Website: lowes
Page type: review-order
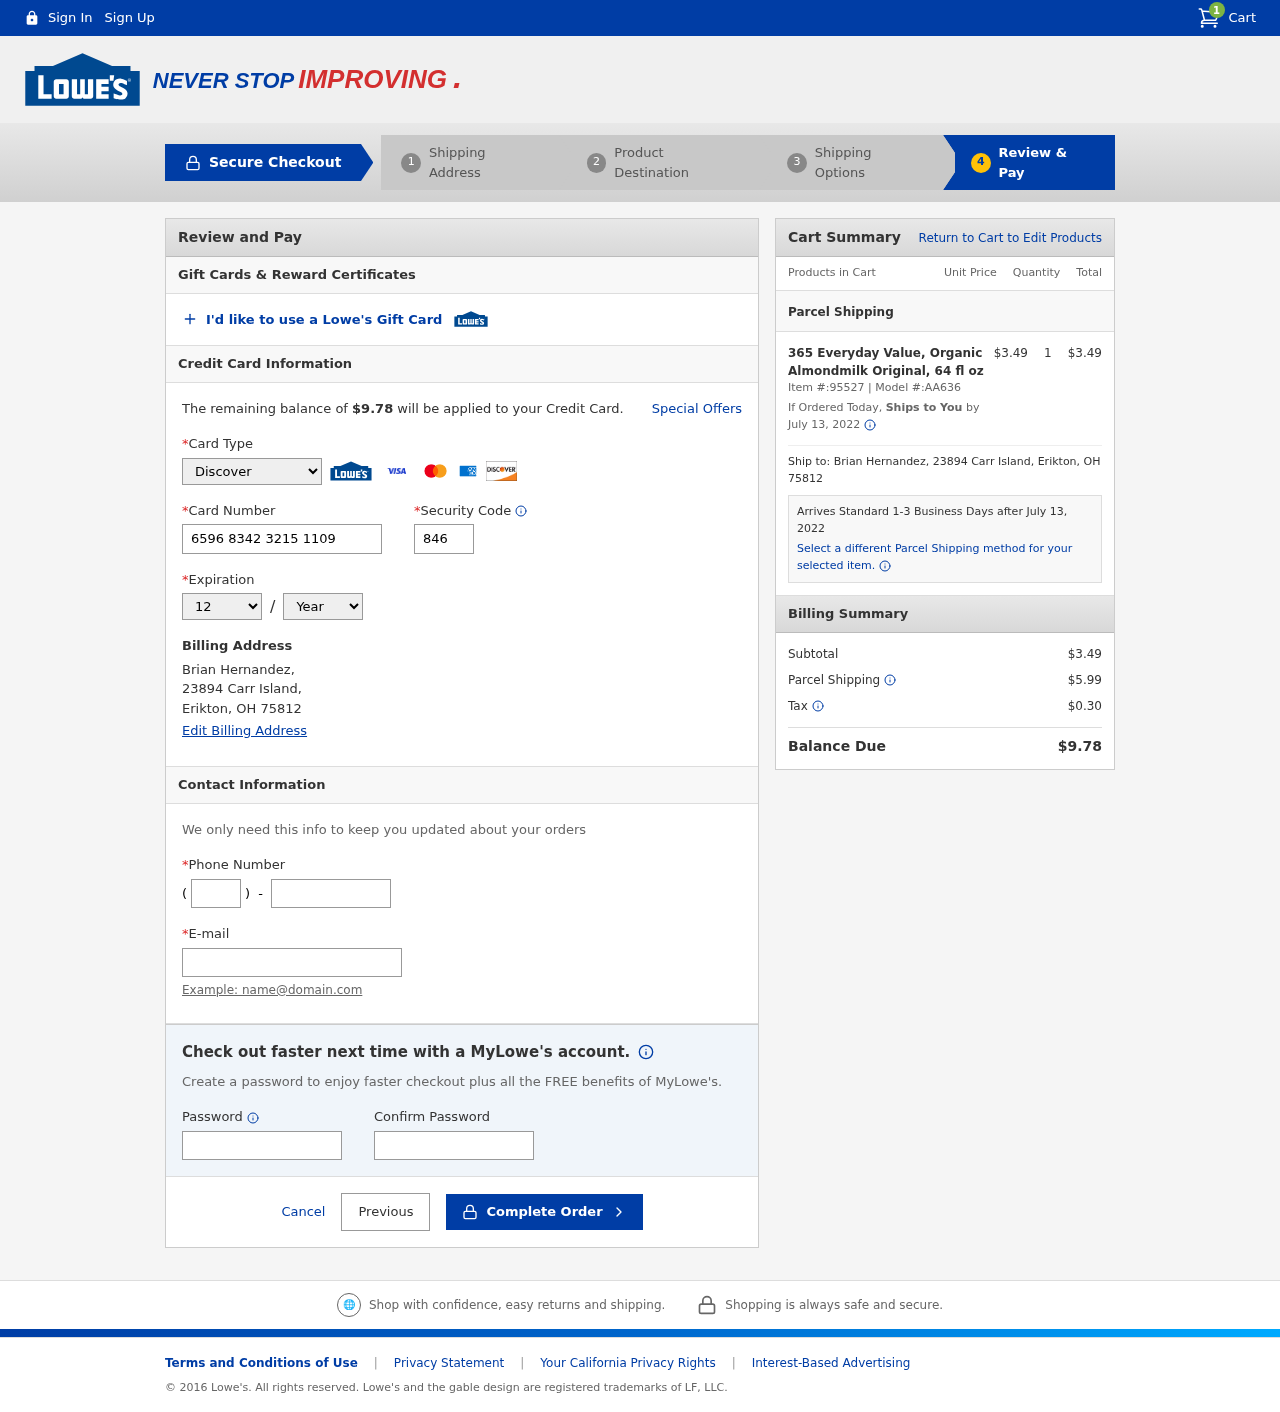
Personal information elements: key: PII_CARD_CVV
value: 846
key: PII_CARD_EXPIRY_MONTH
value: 12
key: PII_CARD_EXPIRY_YEAR
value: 27
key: PII_CARD_NUMBER
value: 6596 8342 3215 1109
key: PII_CARD_TYPE
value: Discover
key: PII_CITY
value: Erikton
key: PII_EMAIL
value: bhernandez@yahoo.com
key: PII_FULLNAME
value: Brian Hernandez,
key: PII_PHONE
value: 8797954606
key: PII_PHONE_AREA
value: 879
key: PII_POSTCODE
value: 75812
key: PII_STATE_ABBR
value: OH
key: PII_STREET
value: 23894 Carr Island,
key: PII_FULLNAME2
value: Brian Hernandez
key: PII_STREET2
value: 23894 Carr Island
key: PII_CITY_STATE_ZIP2
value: Erikton, OH 75812
Product elements: key: PRODUCT1_NAME
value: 365 Everyday Value, Organic Almondmilk Original, 64 fl oz
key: PRODUCT1_PRICE
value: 3.49
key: PRODUCT1_QUANTITY
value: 1
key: PRODUCT1_ITEM_NUMBER
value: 95527
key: PRODUCT1_MODEL_NUMBER
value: AA636
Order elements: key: ORDER_NUM_ITEMS
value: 1
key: ORDER_TOTAL
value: $9.78
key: ORDER_SHIPPING_DATE
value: July 13, 2022
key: ORDER_SUBTOTAL
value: $3.49
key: ORDER_SHIPPING_DATE2
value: July 13, 2022
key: ORDER_SUBTOTAL2
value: $3.49
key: ORDER_SHIPPING_COST
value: $5.99
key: ORDER_TAX
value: $0.30